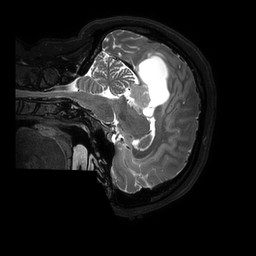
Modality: T2w
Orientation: sagittal
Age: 36
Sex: female
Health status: ill
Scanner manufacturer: philips
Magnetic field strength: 3 T
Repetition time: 3.5 s
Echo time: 0.3 s